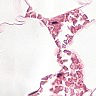
Metastatic tissue present: no